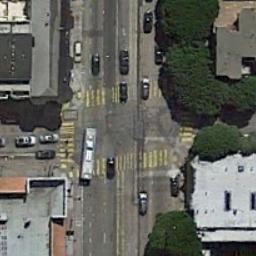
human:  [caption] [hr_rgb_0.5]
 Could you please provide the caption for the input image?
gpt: There are many different shapes of buildings beside the intersection .

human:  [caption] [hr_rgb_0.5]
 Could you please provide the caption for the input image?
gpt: A black car stopped at the intersection .

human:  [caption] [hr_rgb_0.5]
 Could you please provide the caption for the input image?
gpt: An intersection with normal traffic is between some buildings .

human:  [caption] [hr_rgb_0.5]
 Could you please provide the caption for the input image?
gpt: There are several moving vehicles on the road at the intersection, With many buildings and some trees around the intersection .

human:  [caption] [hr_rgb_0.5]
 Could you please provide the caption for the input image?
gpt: There are some green trees beside the intersection .